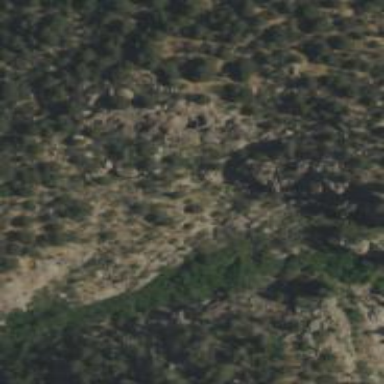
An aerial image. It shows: Natural cliff.